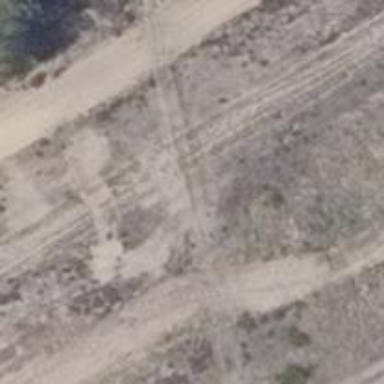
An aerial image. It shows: Sandy track road with grade5 tracktype.